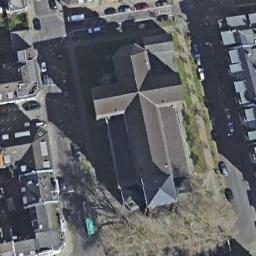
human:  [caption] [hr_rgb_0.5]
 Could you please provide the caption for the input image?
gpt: A church with a gray umbelliform roof, The main house of the church has a cross-shaped roof, There are many buildings around the church, And many roads and trees .

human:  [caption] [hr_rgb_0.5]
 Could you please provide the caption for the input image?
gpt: This is a church, Surrounded by roads .

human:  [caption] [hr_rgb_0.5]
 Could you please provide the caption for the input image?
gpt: The cross-shaped church with a pointed tower is surrounded by other buildings .

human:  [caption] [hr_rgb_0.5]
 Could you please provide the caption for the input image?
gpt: There is a church on the grass next to some buildings with a road passed by .

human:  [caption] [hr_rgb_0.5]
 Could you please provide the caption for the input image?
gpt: A church with a cross structure on a lawn .